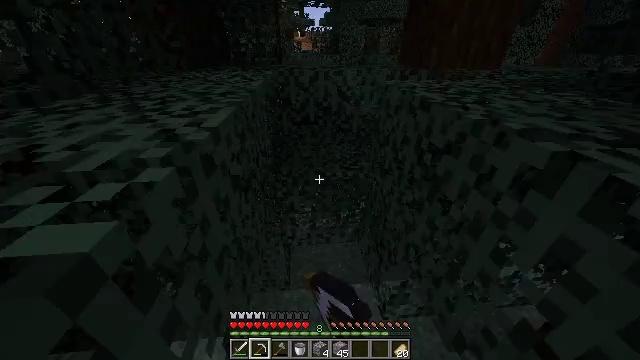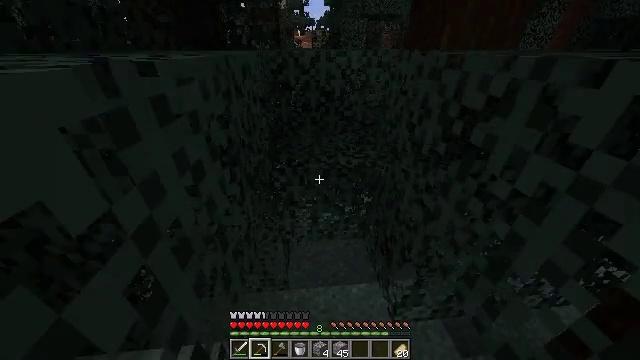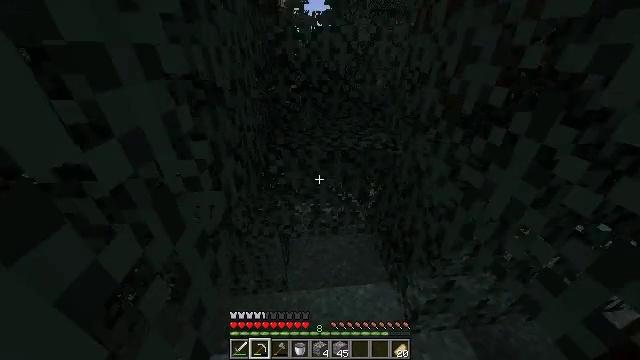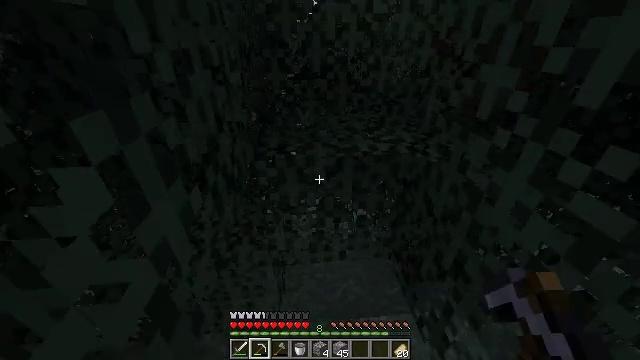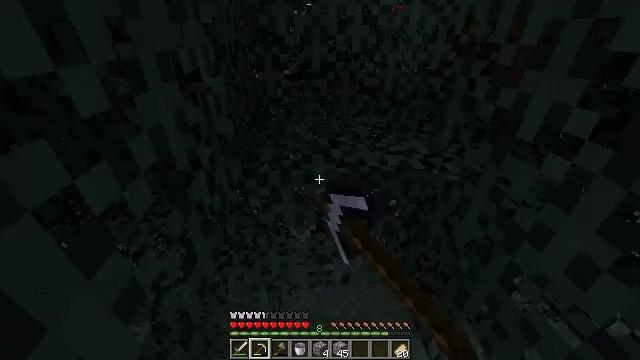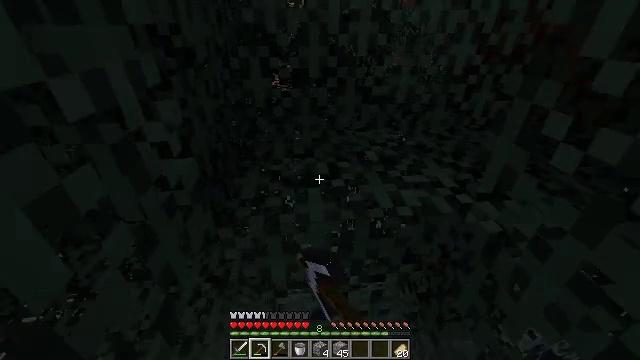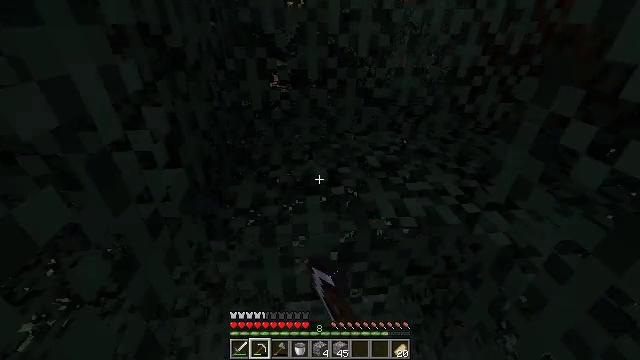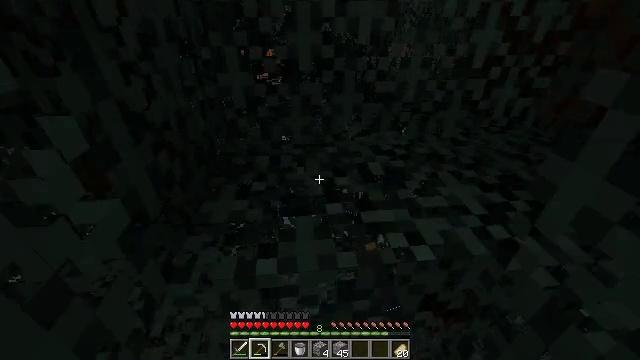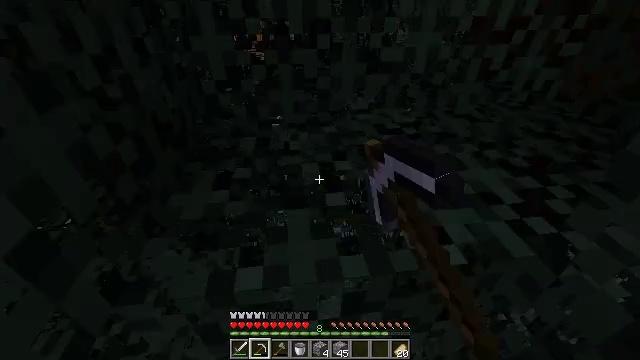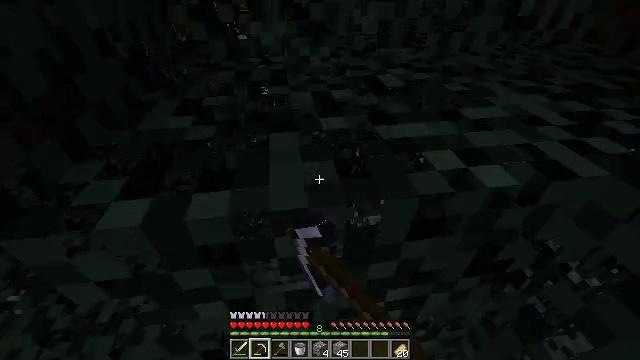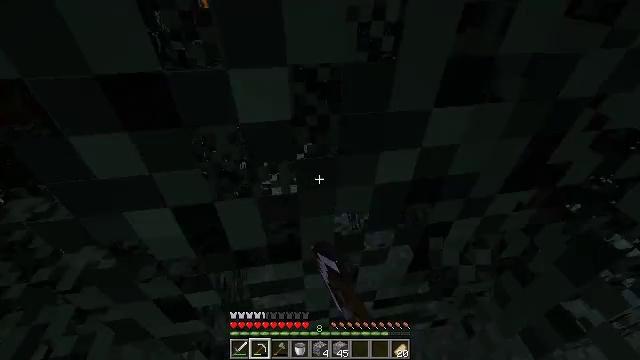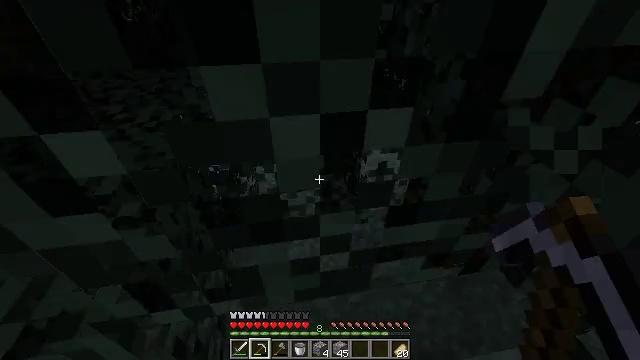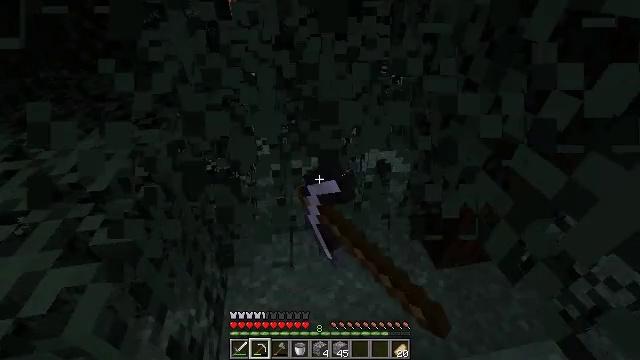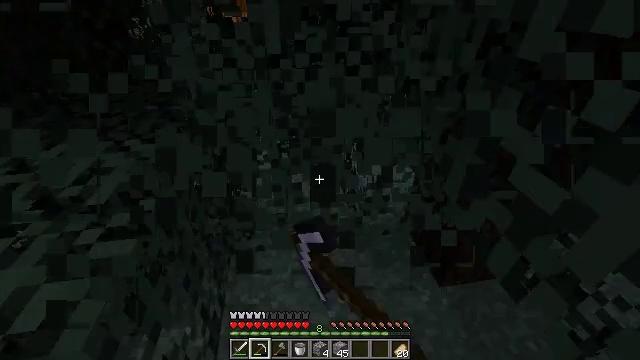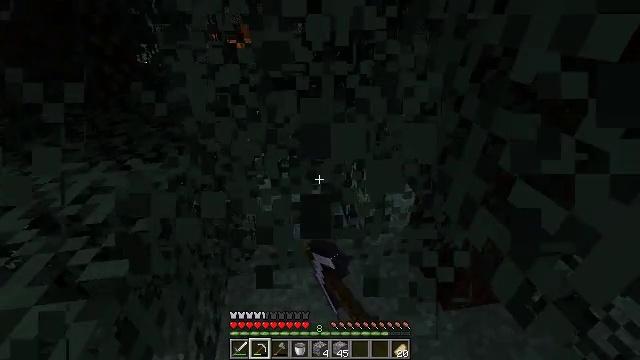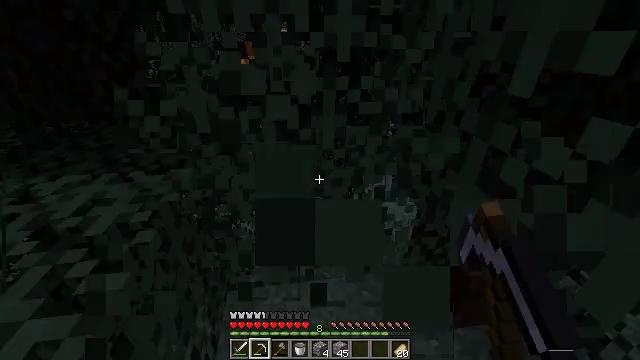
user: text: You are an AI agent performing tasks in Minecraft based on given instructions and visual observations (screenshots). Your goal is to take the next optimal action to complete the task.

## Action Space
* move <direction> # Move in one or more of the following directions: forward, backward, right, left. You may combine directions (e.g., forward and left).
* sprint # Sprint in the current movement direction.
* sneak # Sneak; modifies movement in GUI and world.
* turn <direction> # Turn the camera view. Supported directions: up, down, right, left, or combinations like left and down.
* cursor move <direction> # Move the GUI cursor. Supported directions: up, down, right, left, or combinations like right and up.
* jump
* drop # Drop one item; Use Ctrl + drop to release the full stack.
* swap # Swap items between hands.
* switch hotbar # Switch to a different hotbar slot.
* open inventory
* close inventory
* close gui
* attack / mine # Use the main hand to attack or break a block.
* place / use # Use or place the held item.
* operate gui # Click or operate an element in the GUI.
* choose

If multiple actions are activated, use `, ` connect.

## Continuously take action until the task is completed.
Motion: motion action
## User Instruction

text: Punch the spruce leaves to get saplings.
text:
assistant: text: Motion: move forward, attack / mine
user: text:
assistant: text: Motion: move forward, attack / mine
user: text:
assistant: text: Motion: move forward, attack / mine
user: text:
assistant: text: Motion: move forward, attack / mine
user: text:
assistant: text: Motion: move forward, attack / mine
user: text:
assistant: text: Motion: move forward, attack / mine
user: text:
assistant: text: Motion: move forward, turn down, attack / mine
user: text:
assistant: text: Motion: move forward, turn right and down, attack / mine
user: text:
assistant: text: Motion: move forward, turn right and down, attack / mine
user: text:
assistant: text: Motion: move forward, turn down, attack / mine
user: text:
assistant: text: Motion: move forward, attack / mine
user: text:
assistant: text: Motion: attack / mine
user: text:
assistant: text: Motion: turn up, attack / mine
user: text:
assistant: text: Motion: turn up, attack / mine
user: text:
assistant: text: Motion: turn up, attack / mine
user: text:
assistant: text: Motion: turn up, attack / mine
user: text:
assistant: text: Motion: attack / mine